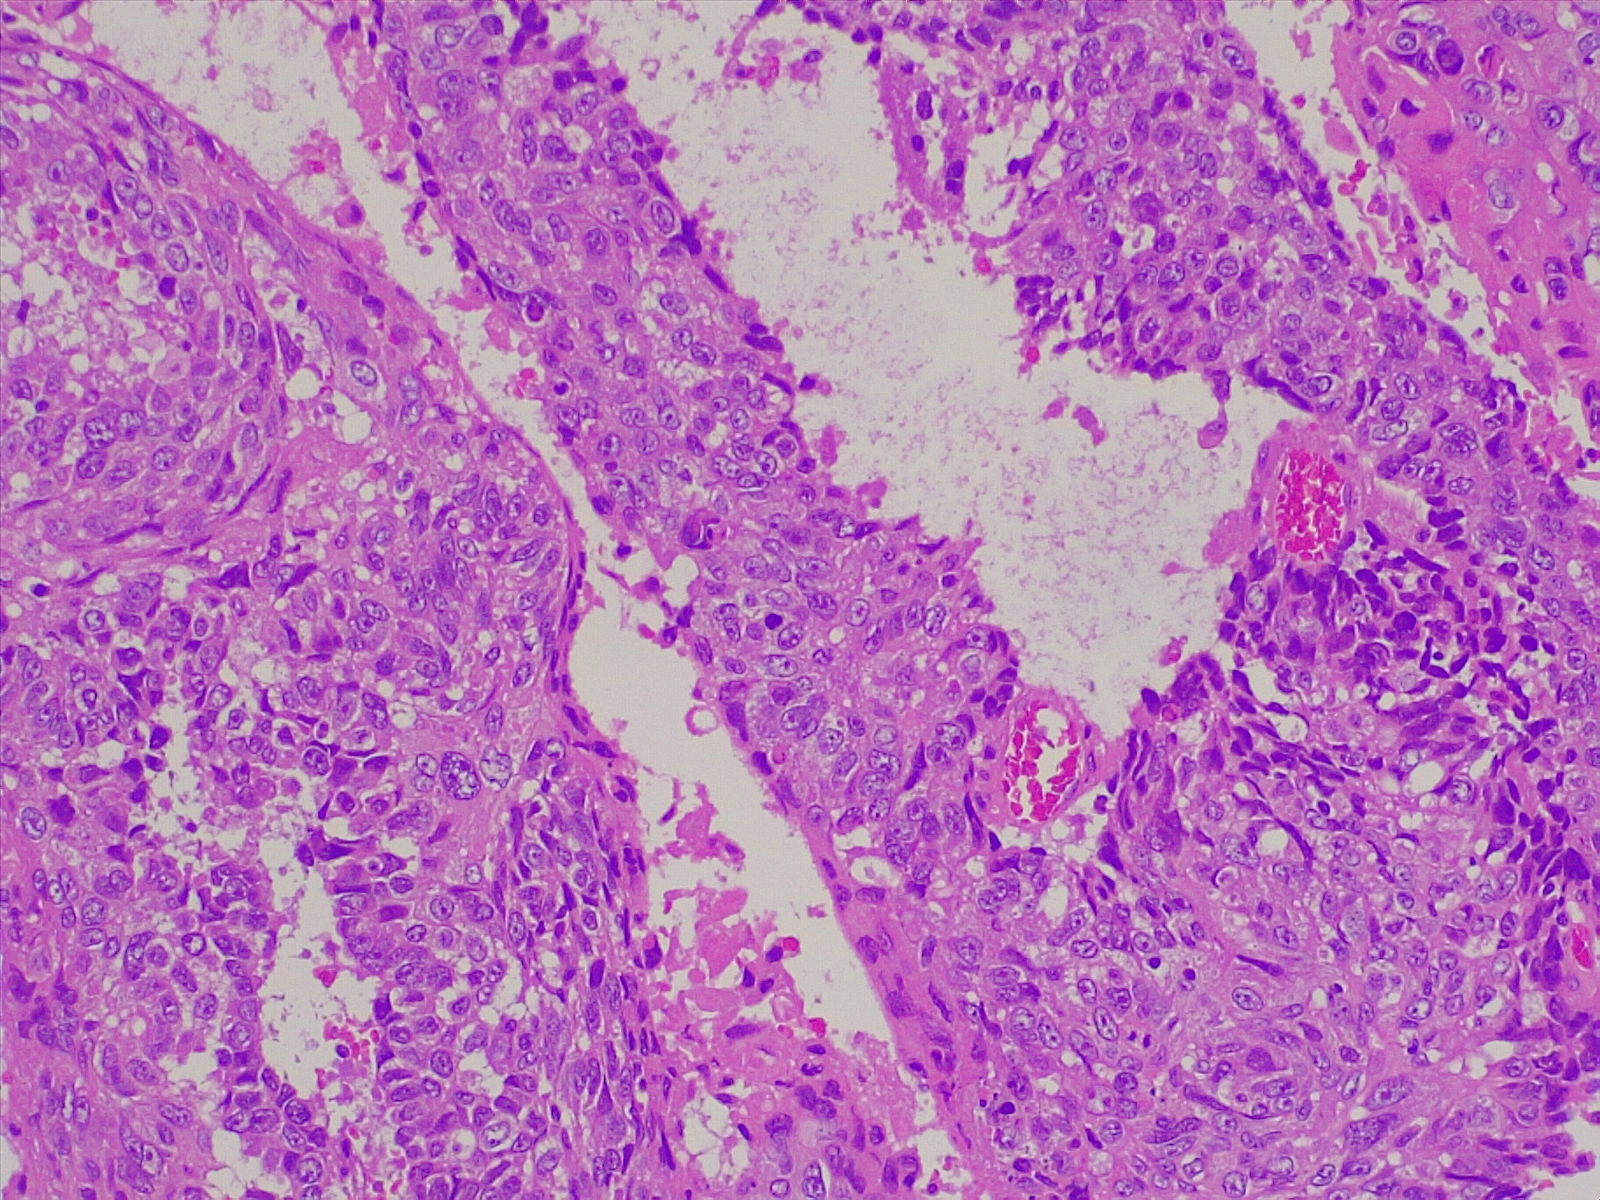
Label: lung squamous cell carcinoma, moderately differentiated